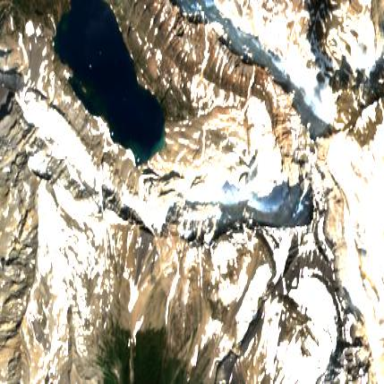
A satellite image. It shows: Majestic glacier in the distance.